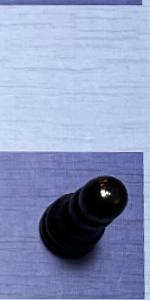
Label: Pawn_Black